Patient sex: M
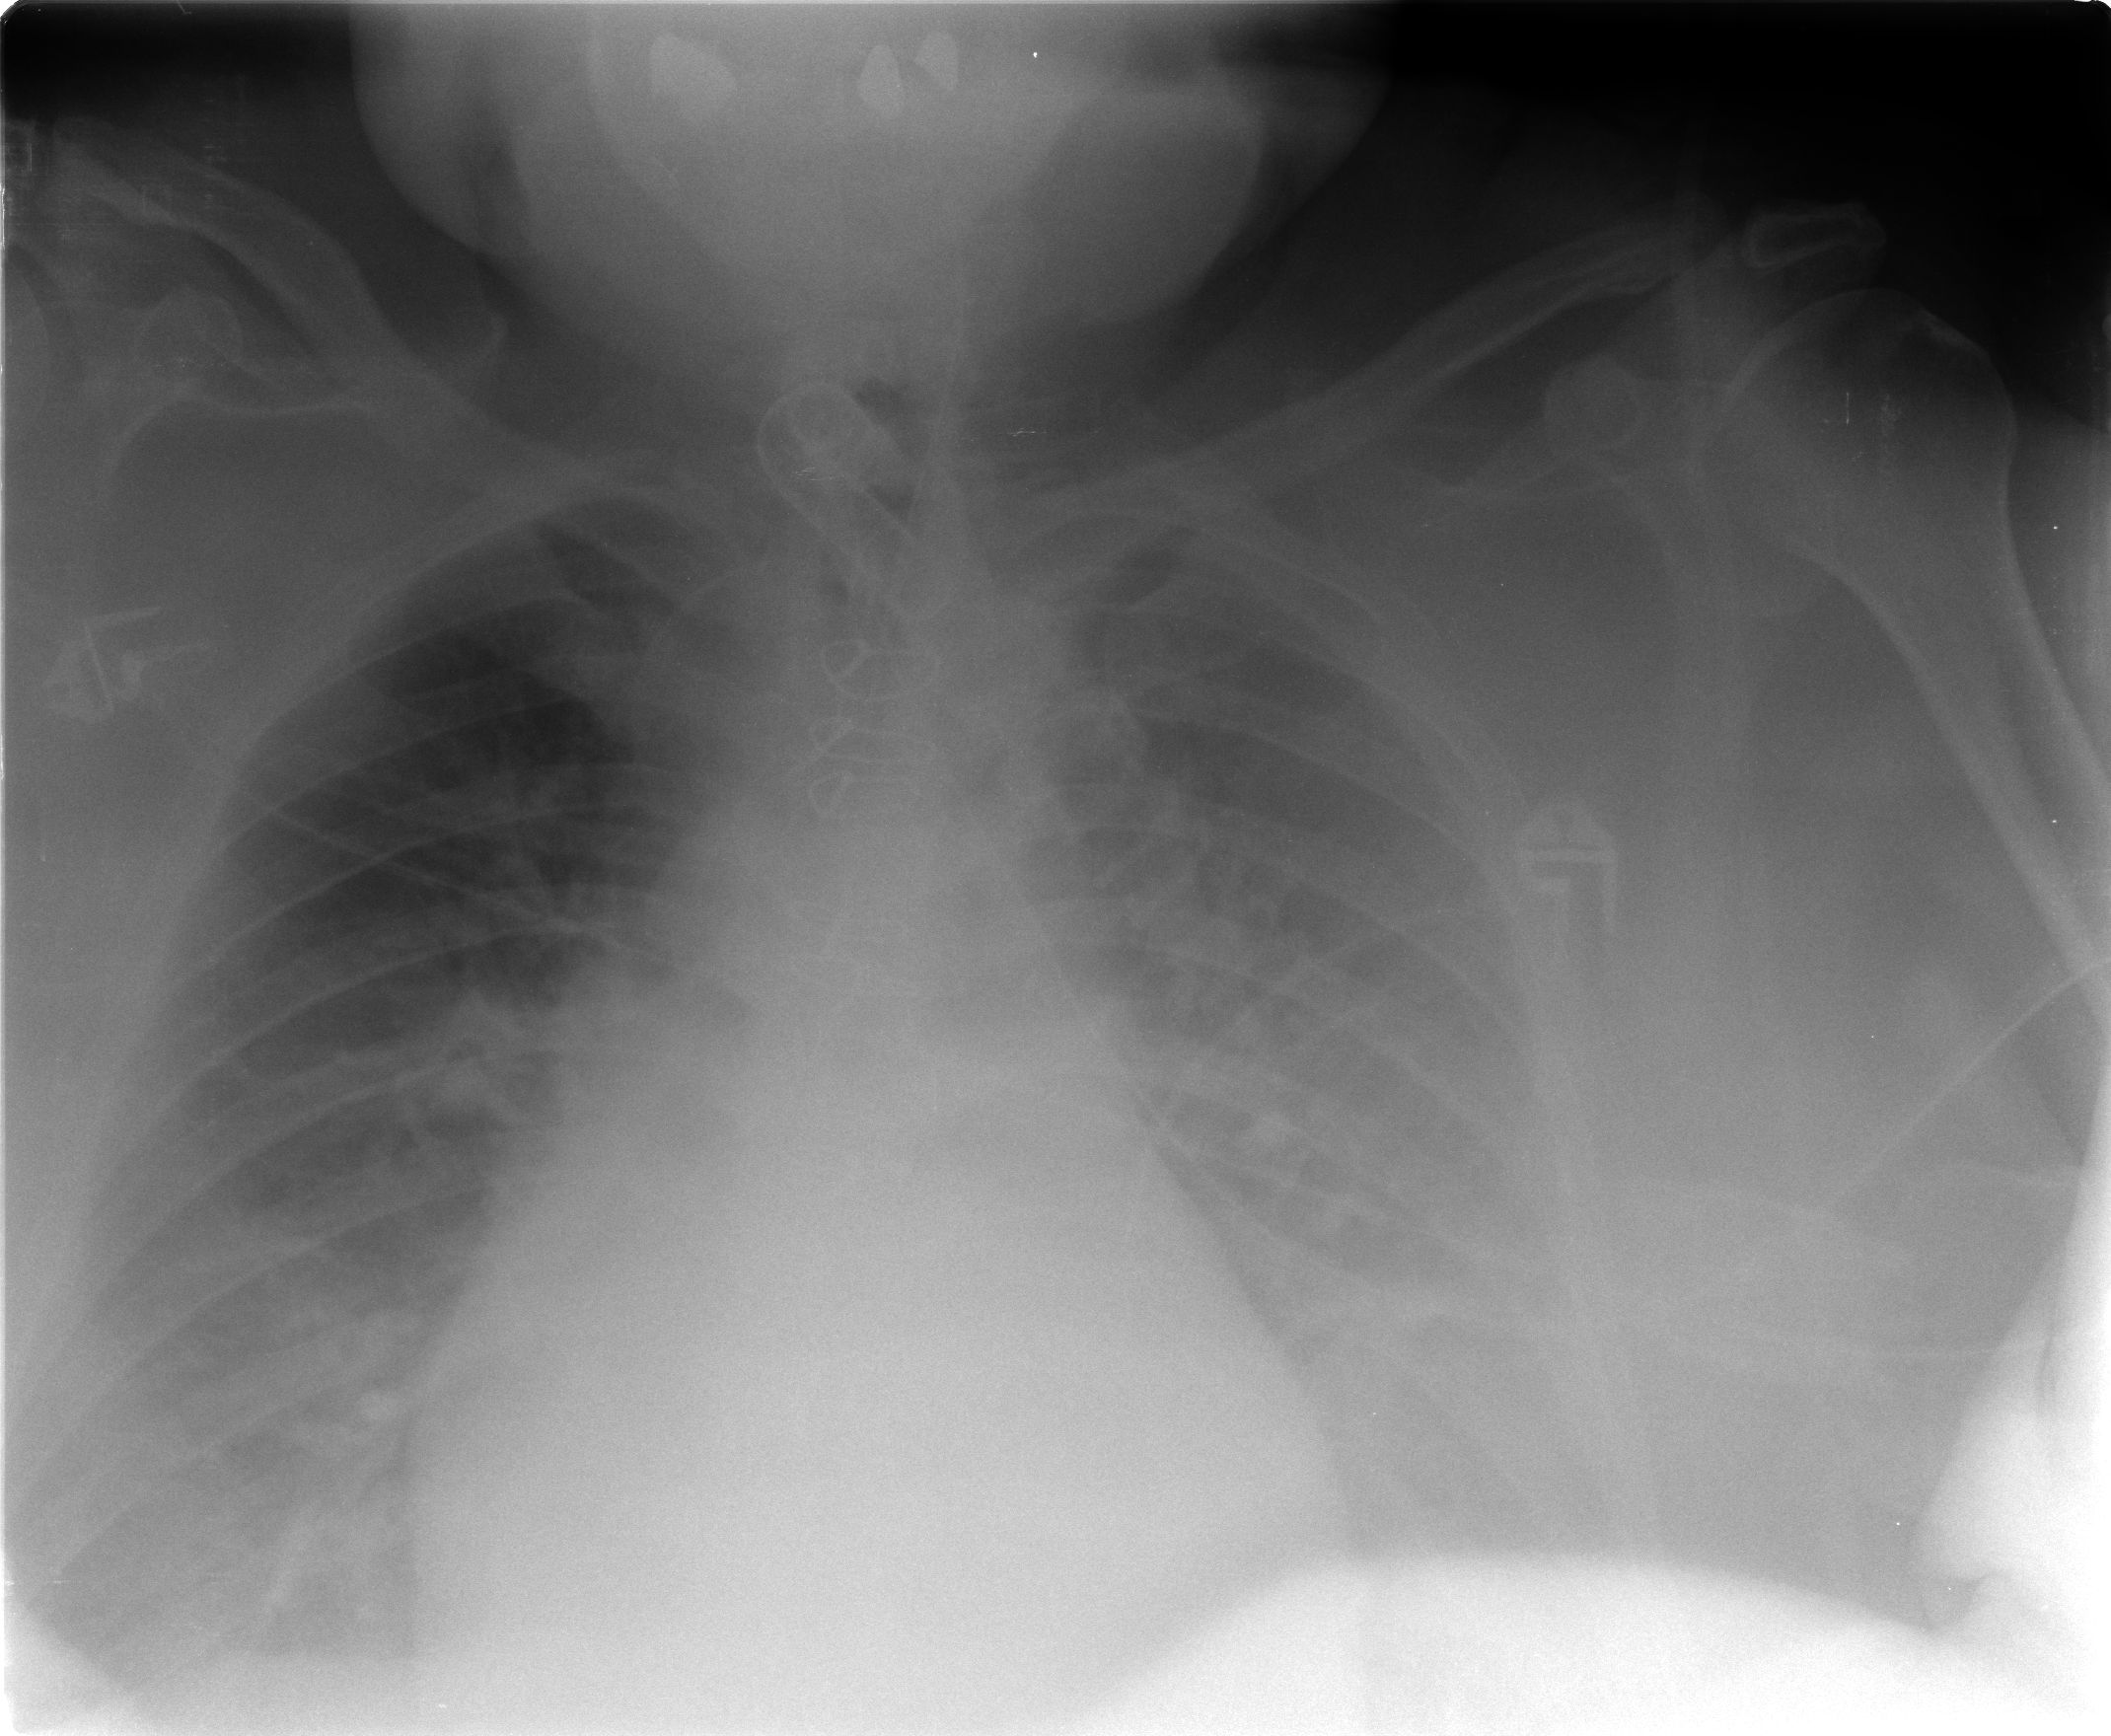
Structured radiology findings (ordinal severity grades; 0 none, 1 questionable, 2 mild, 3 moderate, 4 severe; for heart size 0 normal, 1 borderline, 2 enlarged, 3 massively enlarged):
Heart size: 2
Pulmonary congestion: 3
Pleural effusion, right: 3
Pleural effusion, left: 3
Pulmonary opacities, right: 0
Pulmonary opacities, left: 0
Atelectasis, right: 2
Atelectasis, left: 2